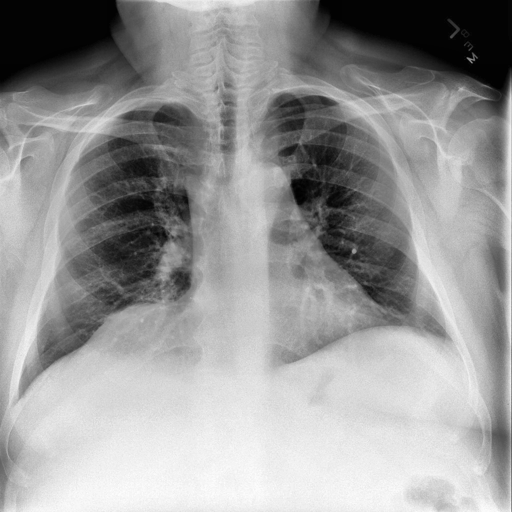
Finding: NORMAL